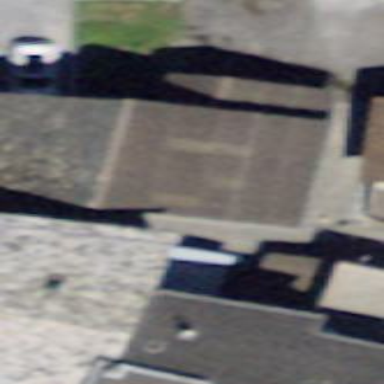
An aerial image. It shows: Terrace building.